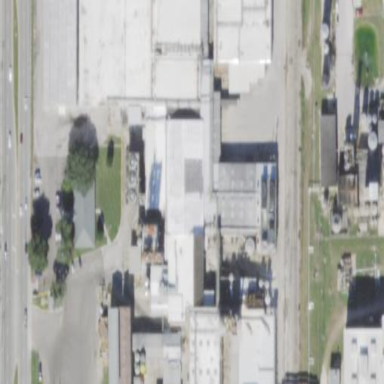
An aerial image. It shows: Industrial building.